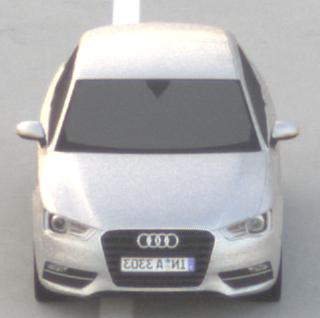
Make: Audi
Model: A3 1.2 TFSI
Detailed model: A3 (8V)
Model produced from: 2013/02
Model produced until: 2014/05
Doors: 3
Color: white
Road condition: dry road
Daytime: sunrise or sunset
Contrast: low contrast